Field crop: maize
Growth stage: 2
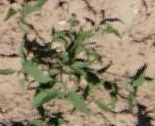
Species: atriplex